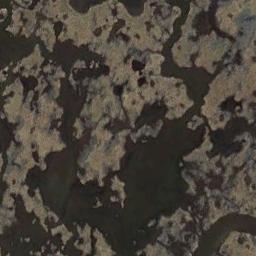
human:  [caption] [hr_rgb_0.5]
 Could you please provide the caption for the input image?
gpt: Brown trivial bare land in the river in a wetland .

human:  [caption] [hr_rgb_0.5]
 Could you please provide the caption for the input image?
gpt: Many waters of different sizes are surrounded by wetlands .

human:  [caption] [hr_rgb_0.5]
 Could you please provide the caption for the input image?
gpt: The wetland consists of bare land and water .

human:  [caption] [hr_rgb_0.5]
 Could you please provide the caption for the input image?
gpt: There are small creeks in the middle of this wetland .

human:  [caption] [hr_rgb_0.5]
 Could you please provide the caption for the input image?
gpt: There are many water areas and bare land on the wetland .